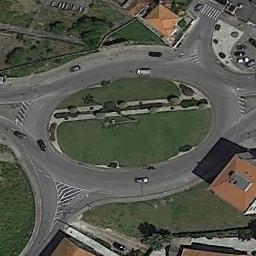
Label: roundabout